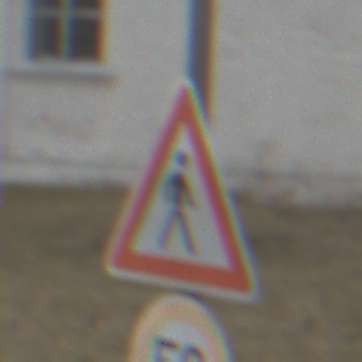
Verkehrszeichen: FussgaengerLinks
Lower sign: Geschwindigkeit50
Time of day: MorningAfternoon
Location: Outdoor (Nature)
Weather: PartlyCloudy
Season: Autumn
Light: Natural